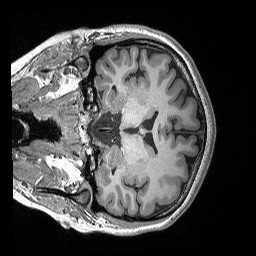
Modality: T1w
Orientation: coronal
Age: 20
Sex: female